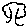
Label: tree